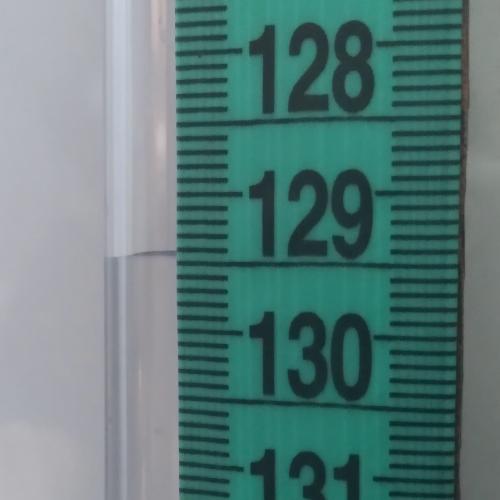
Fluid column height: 129.4 cm